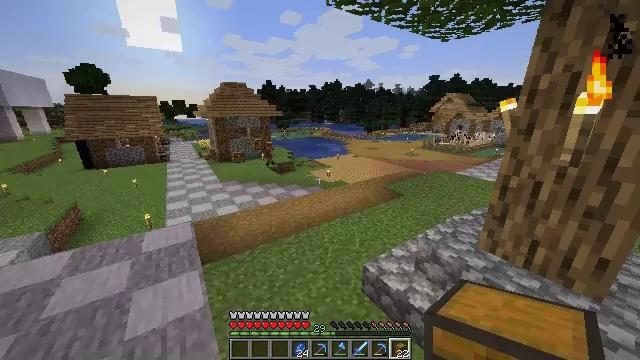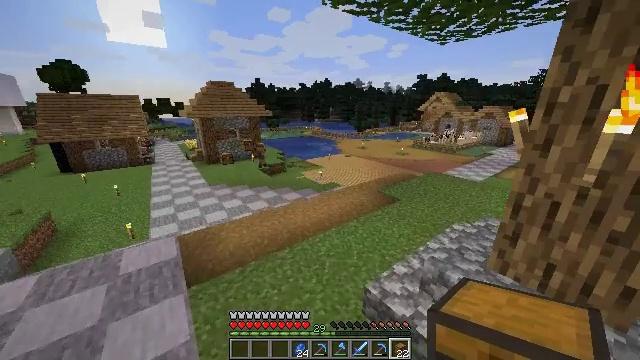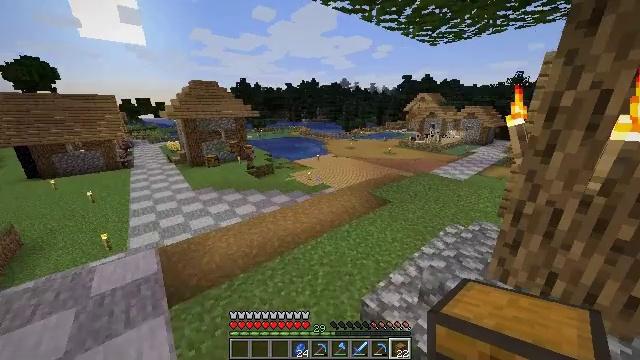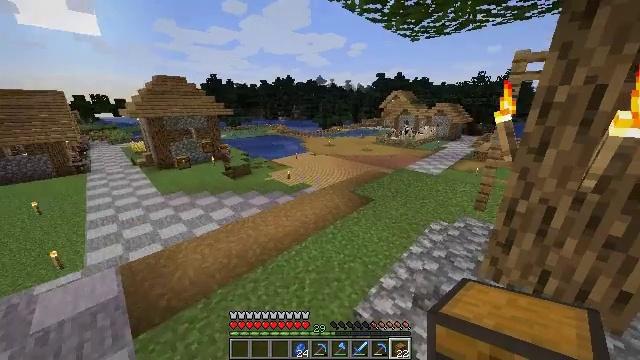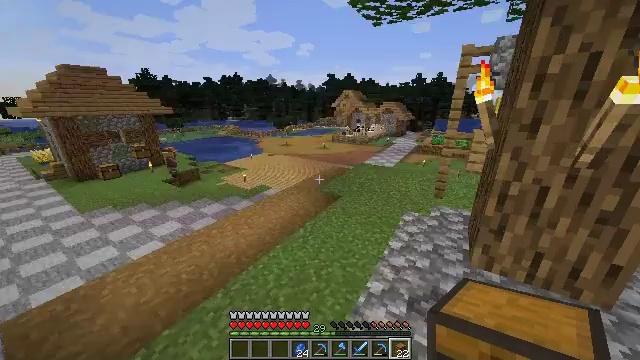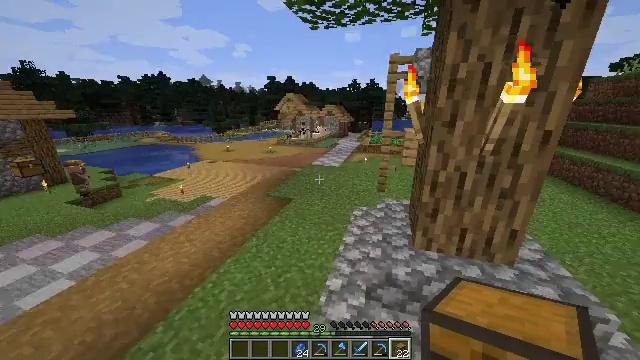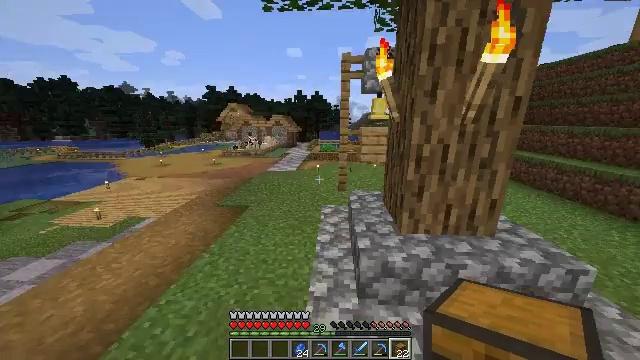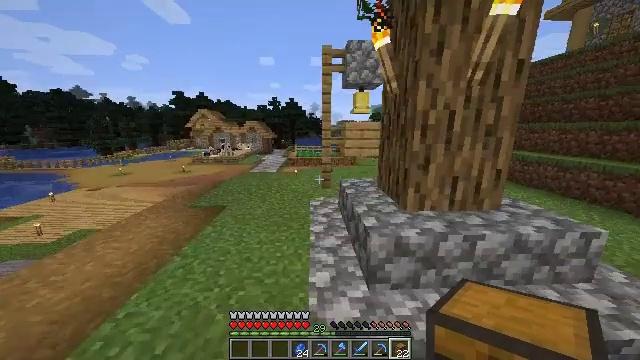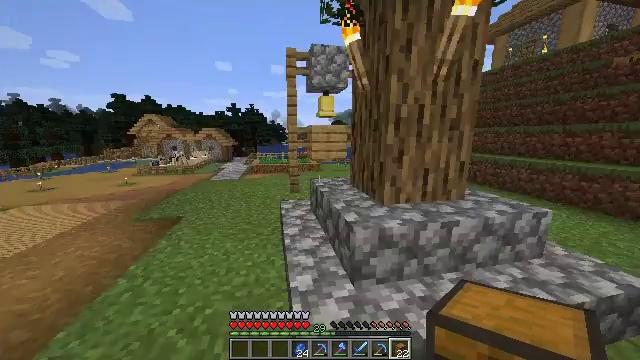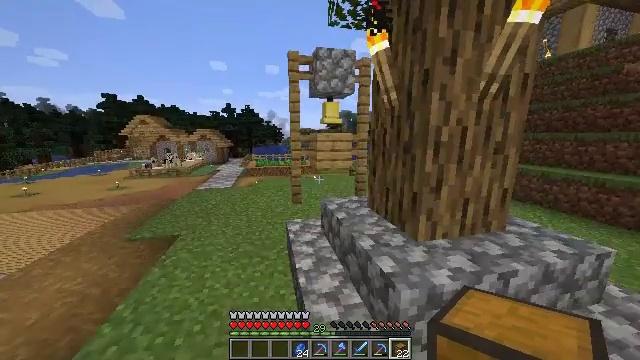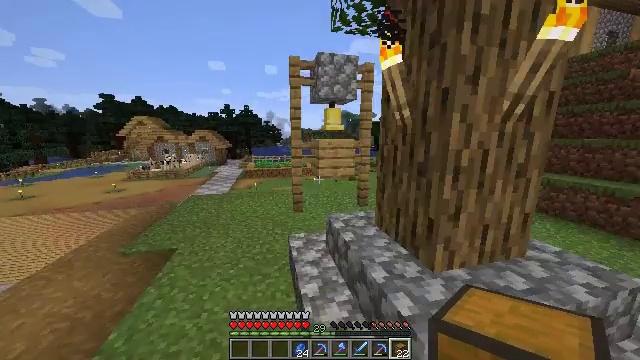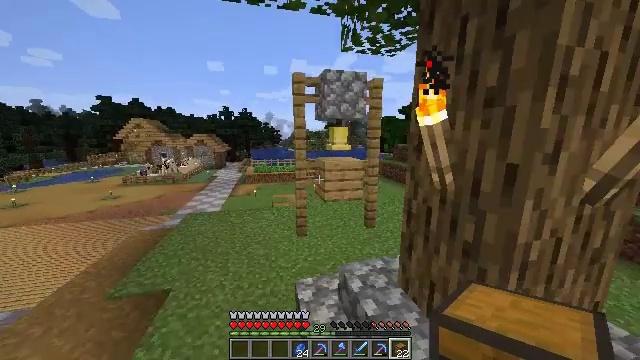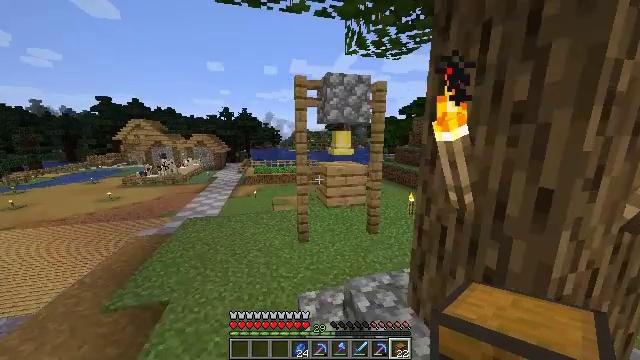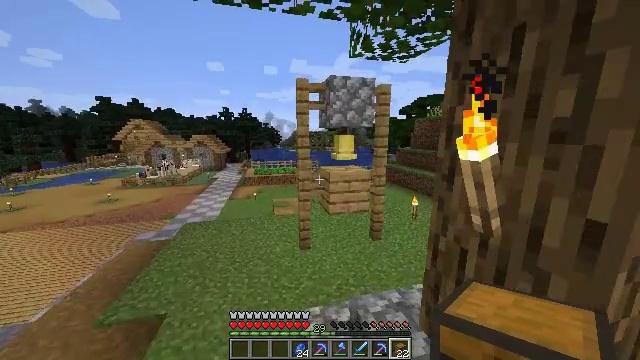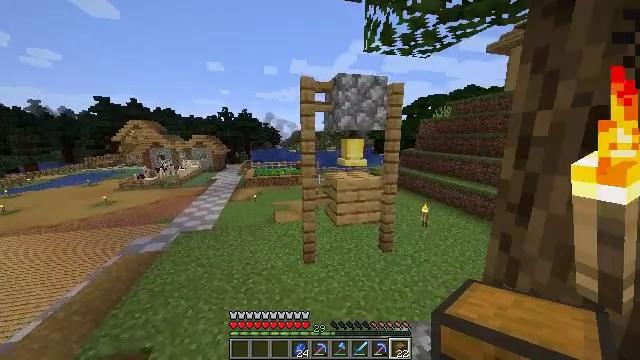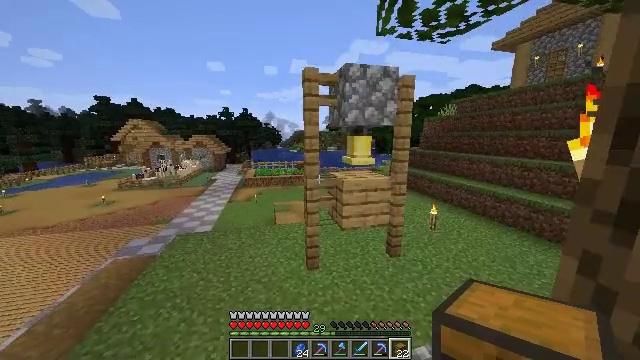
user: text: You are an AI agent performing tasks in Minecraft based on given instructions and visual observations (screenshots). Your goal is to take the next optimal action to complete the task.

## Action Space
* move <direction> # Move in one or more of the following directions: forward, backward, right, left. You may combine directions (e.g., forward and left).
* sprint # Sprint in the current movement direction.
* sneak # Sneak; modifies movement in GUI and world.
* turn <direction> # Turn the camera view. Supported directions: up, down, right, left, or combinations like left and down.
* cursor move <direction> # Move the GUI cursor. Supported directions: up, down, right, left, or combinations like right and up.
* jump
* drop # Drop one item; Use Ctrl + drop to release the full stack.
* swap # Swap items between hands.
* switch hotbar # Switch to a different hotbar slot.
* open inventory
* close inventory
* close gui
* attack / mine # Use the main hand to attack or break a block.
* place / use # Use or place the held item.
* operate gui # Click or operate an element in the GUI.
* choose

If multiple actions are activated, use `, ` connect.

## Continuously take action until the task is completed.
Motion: motion action
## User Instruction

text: Open a crafting table to craft an apple.
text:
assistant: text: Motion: move forward, turn right, jump
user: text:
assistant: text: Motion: move forward, turn right, jump
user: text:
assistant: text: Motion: move forward, turn right, jump
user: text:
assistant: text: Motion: move forward, turn right, jump
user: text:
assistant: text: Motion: move forward, sprint, turn right, jump
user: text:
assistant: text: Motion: move forward, sprint, turn right and up, jump
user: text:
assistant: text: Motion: move forward, sprint, turn right and up, jump
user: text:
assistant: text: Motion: move forward, sprint, turn right and up, jump
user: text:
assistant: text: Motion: move forward, turn right, jump
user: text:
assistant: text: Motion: move forward, jump
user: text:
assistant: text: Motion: move forward, jump
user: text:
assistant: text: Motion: move forward, jump
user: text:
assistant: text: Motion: move forward, jump
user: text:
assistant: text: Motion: move forward, jump
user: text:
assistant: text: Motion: move forward, jump
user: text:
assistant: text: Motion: move forward, jump
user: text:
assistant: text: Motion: move forward, jump
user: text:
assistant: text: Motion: move forward, sprint, turn right and down, jump
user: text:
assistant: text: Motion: move forward, sprint, turn right and down, jump
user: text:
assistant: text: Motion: move forward, sprint, turn right, jump
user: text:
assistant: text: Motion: move forward, sprint, turn right, jump
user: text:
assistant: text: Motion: move forward, turn right, jump
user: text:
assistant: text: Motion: move forward, turn right and up, jump
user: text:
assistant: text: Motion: move forward, turn right and up, jump
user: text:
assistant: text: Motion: move forward, turn right and up, jump
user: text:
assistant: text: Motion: move forward, turn up, jump
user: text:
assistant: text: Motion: move forward, sprint, turn right and up, jump
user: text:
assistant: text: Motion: move forward, sprint, turn right and up, jump
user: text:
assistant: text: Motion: move forward, sprint, jump
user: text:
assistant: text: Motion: move forward, sprint, jump